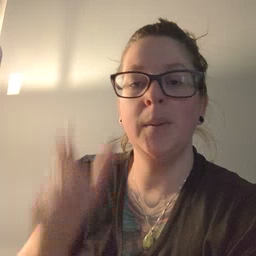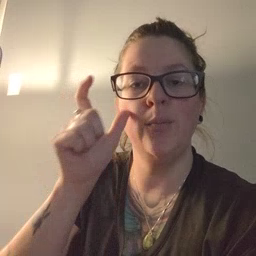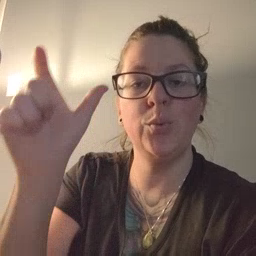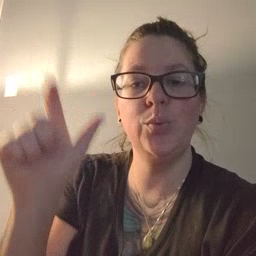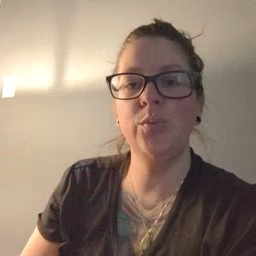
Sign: moon